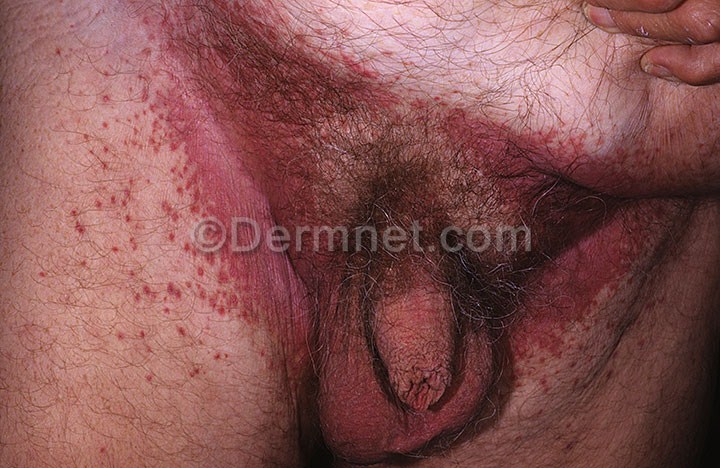
Disease: Tinea Ringworm Candidiasis and other Fungal Infections